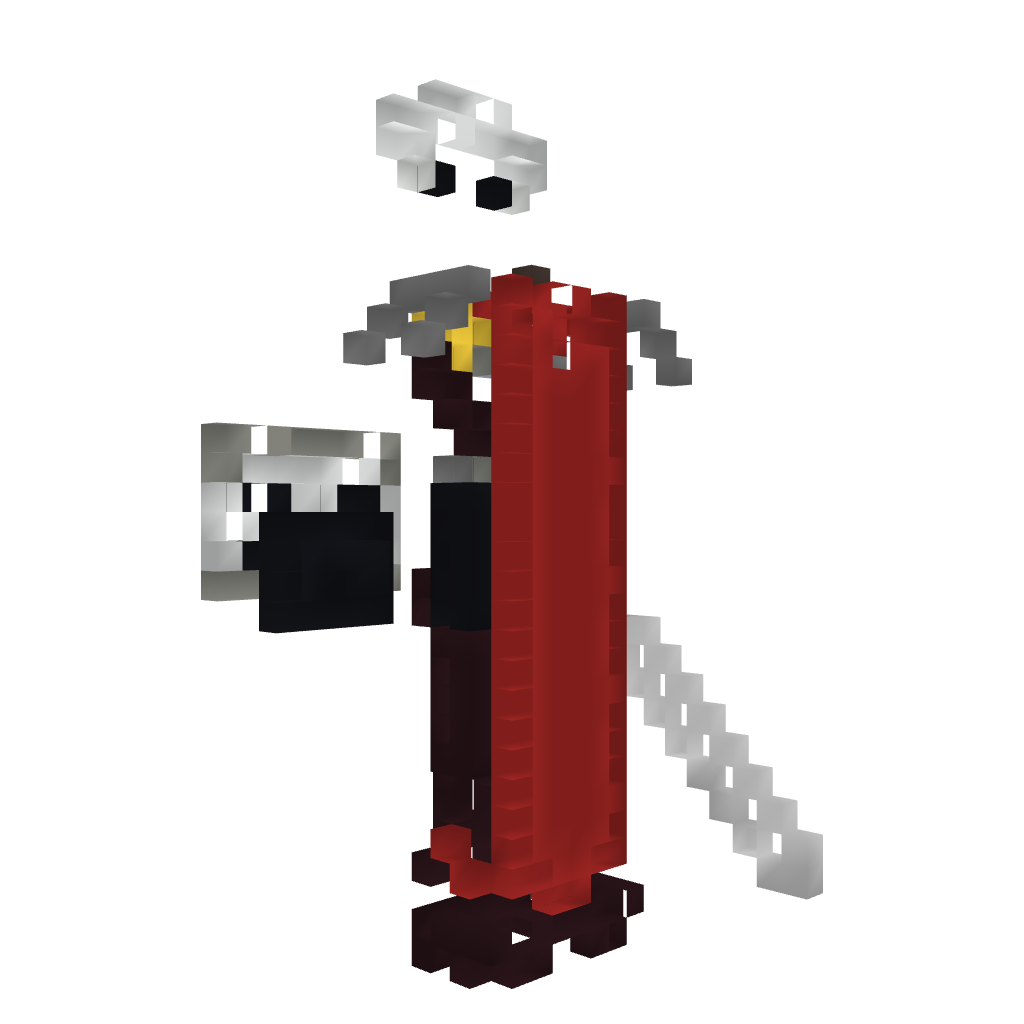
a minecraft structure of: Roman Statue